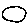
Label: moon